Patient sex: F
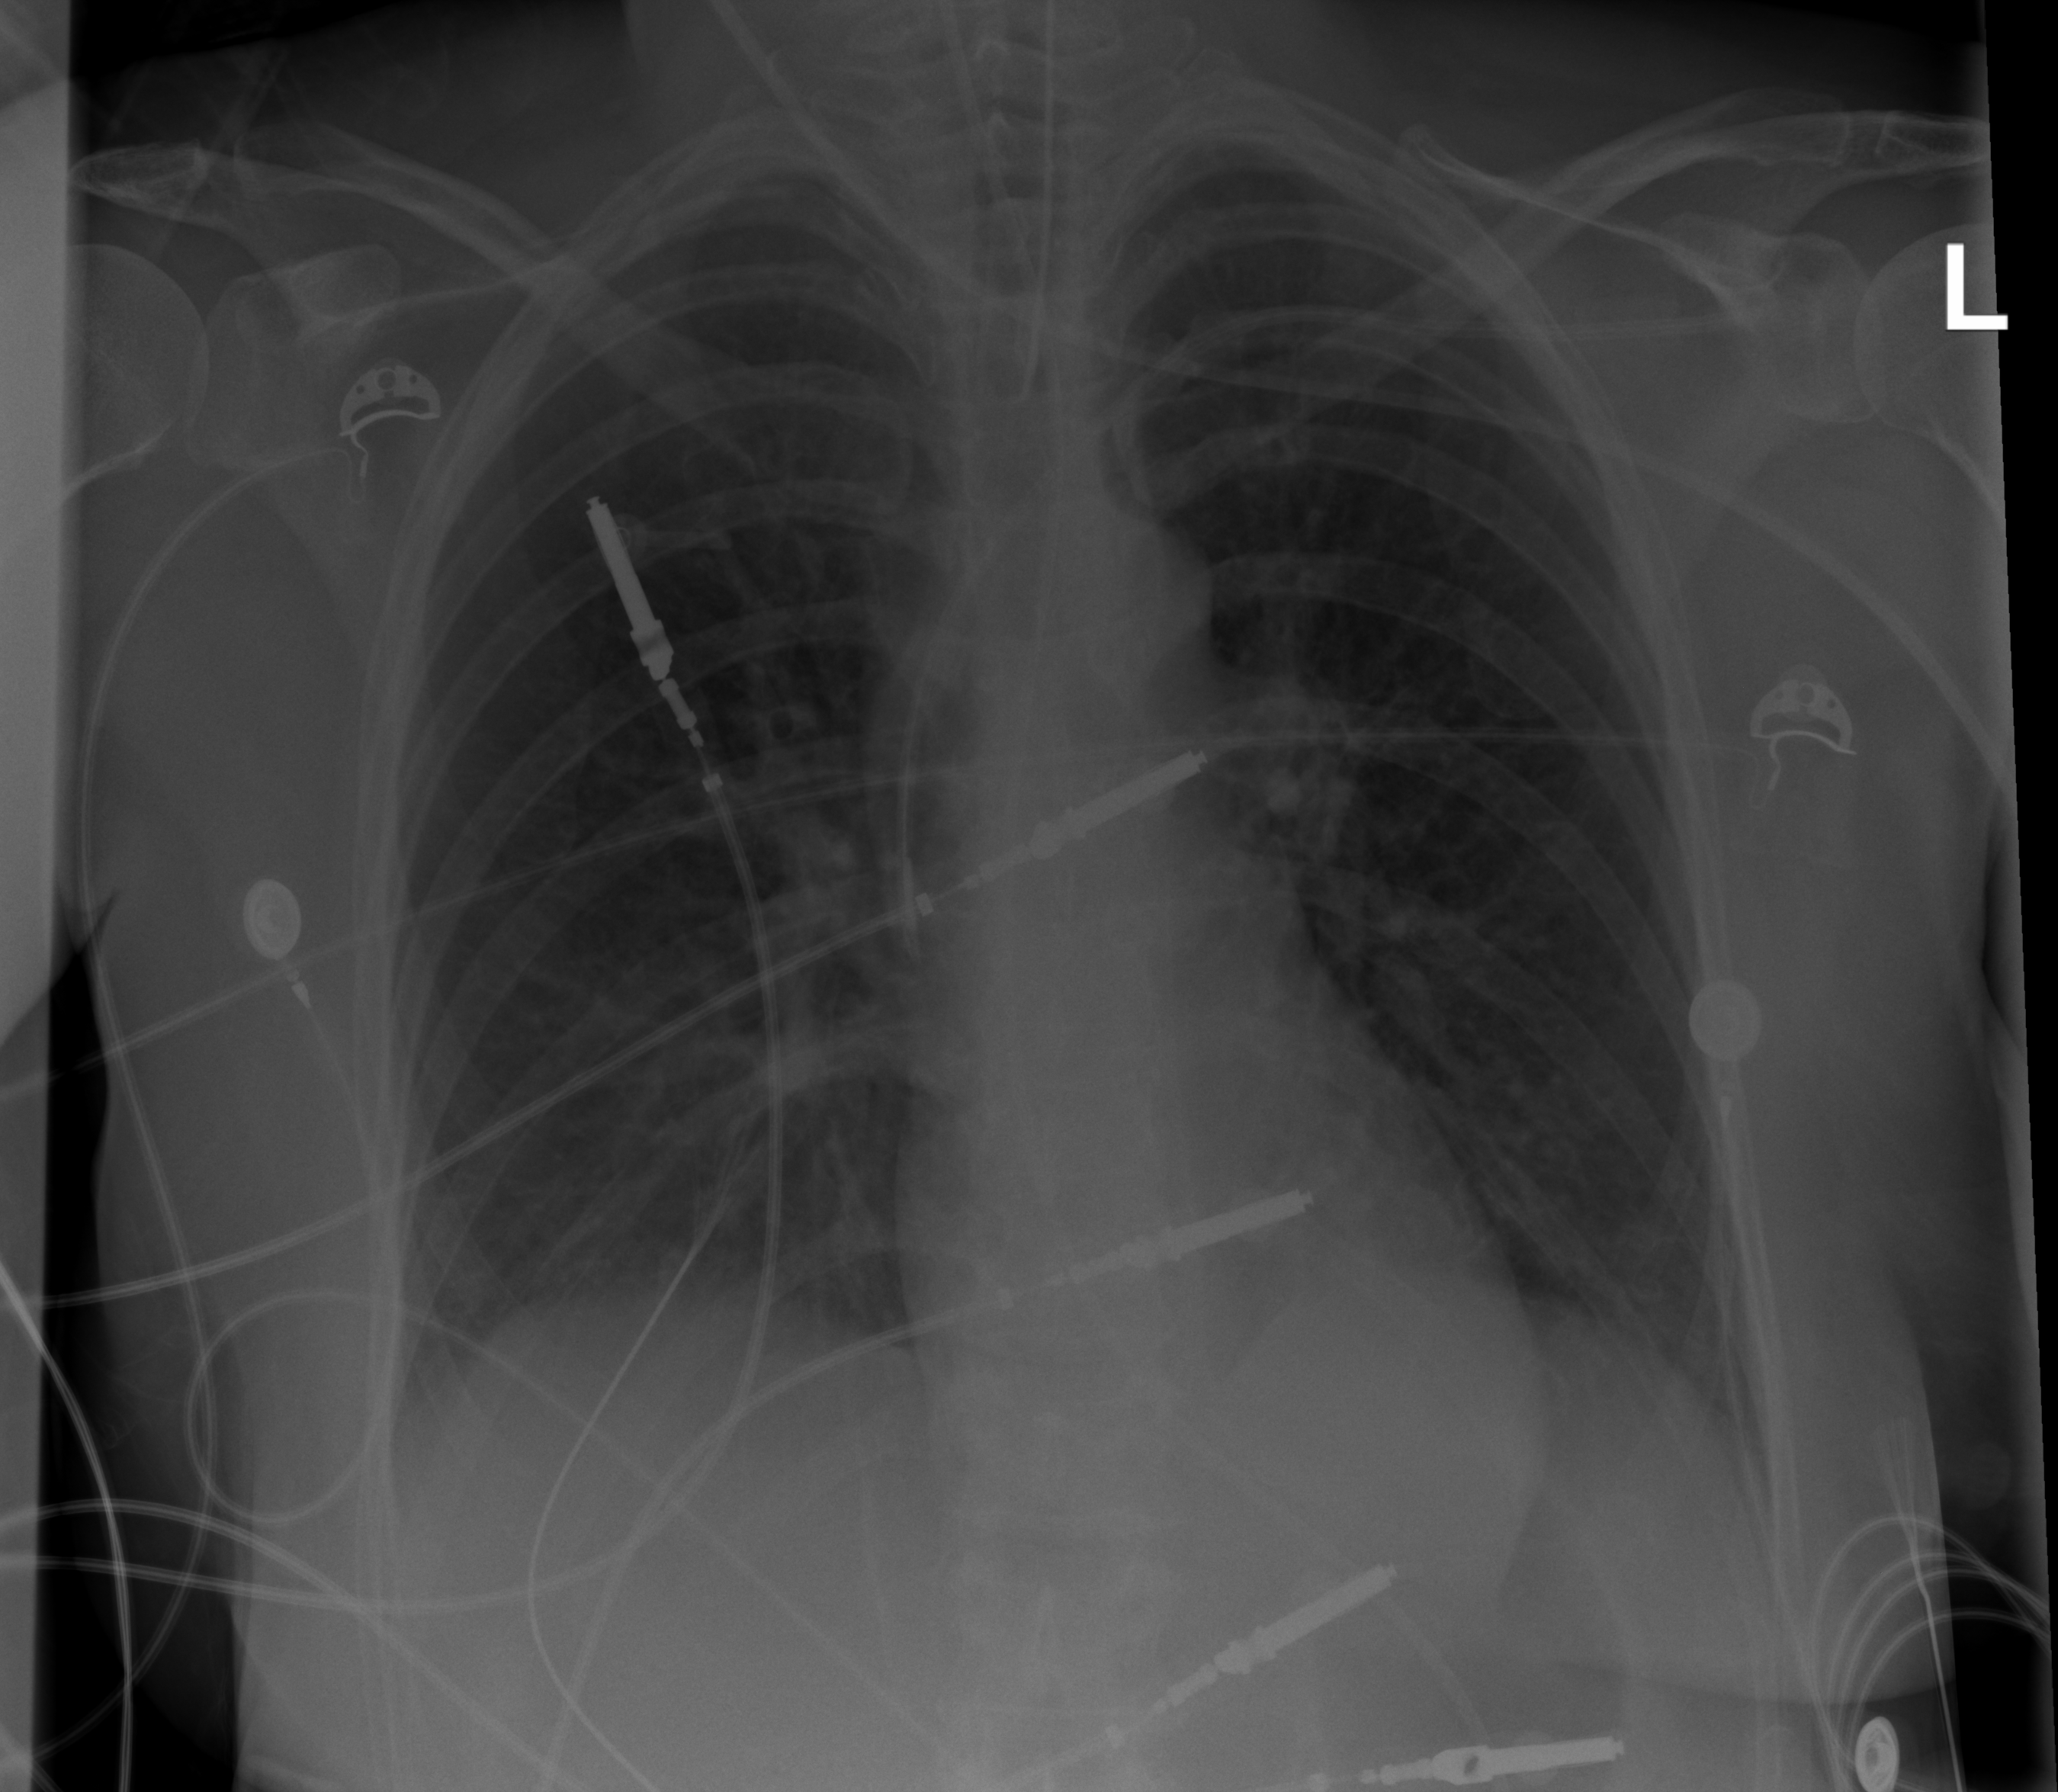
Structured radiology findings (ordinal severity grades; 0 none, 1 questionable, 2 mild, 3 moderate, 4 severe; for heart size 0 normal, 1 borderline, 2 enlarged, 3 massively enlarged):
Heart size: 0
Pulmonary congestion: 0
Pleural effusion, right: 1
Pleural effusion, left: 1
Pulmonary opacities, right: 0
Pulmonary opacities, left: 0
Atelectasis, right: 0
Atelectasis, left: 0